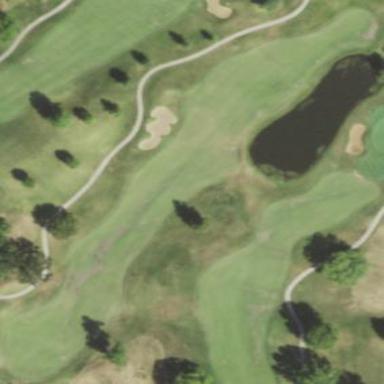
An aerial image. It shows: Golf fairway surrounded by grass.